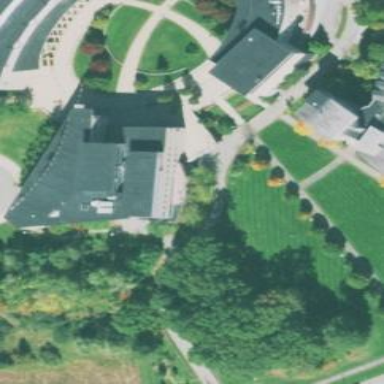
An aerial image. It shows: School building.